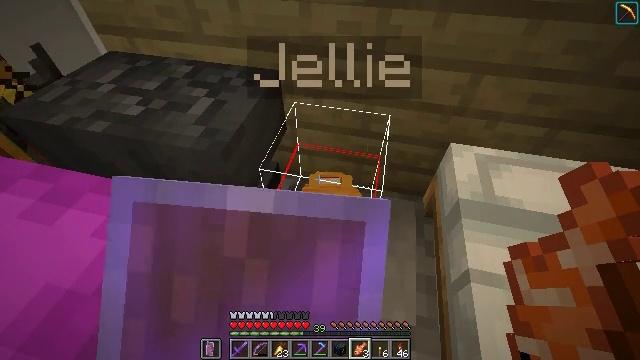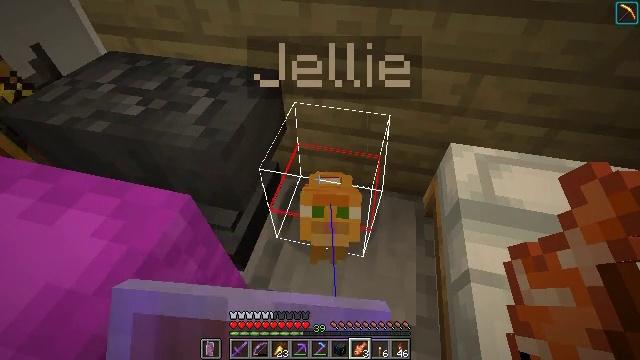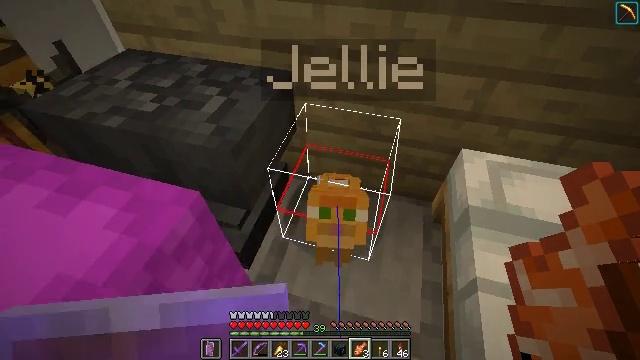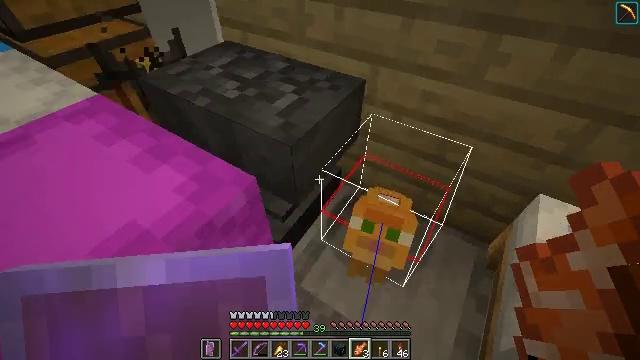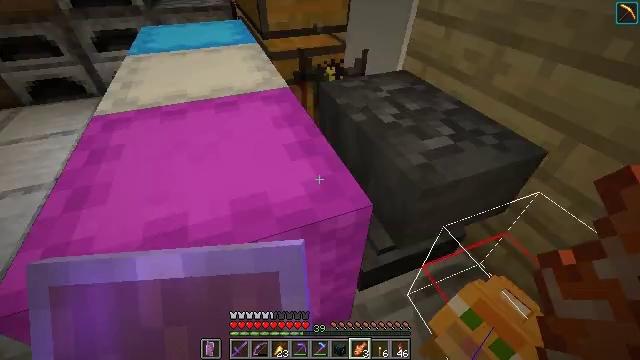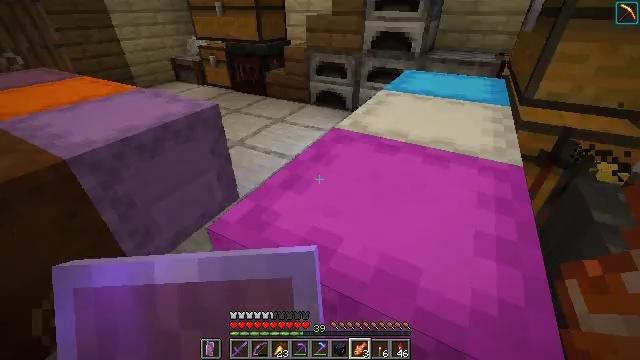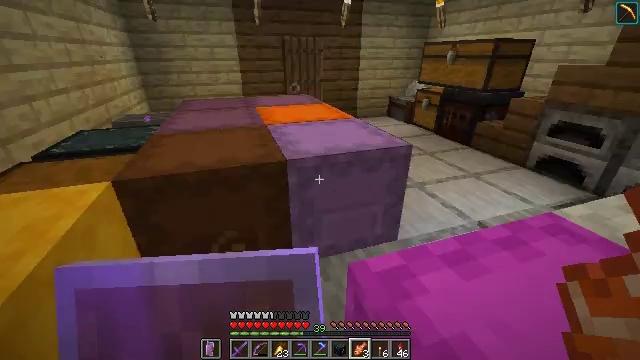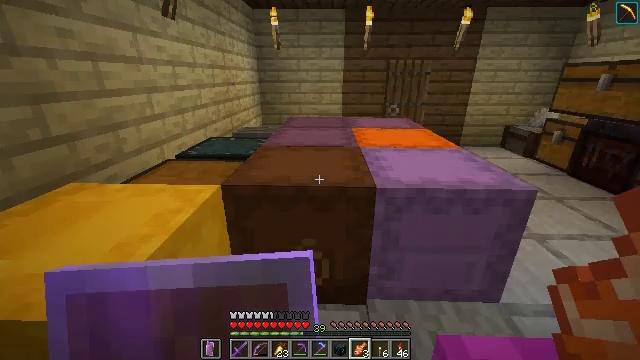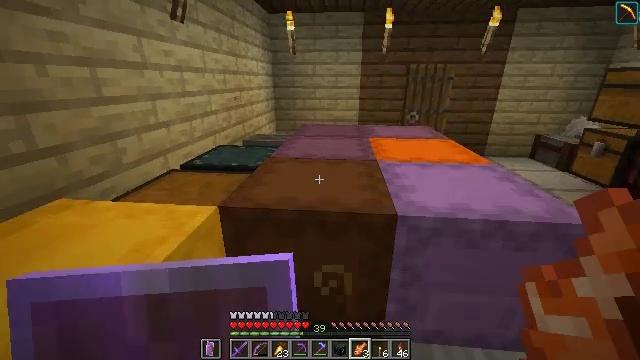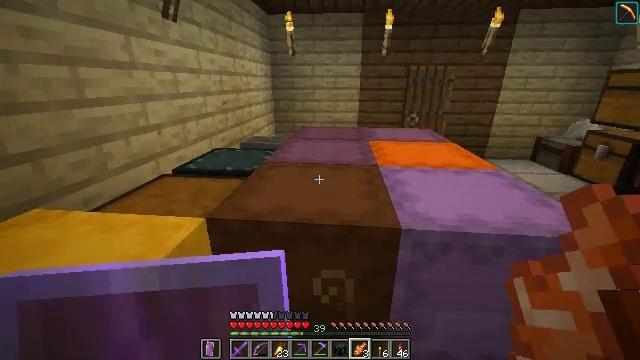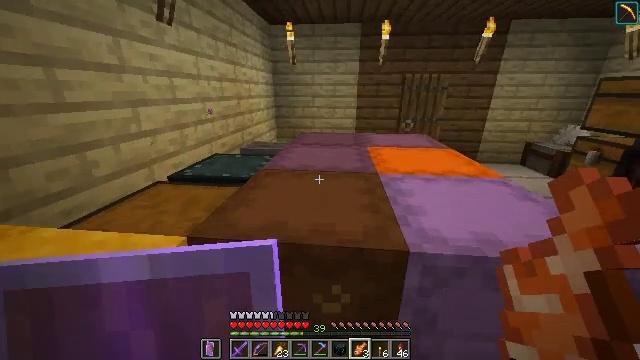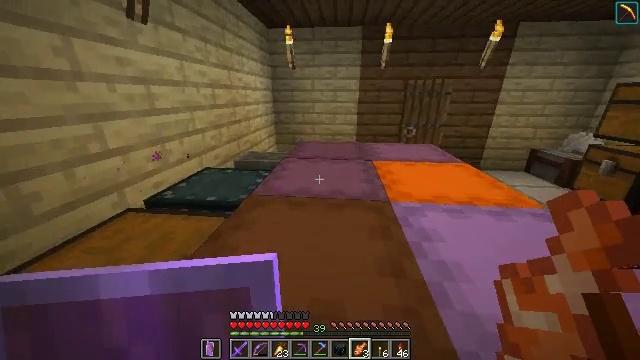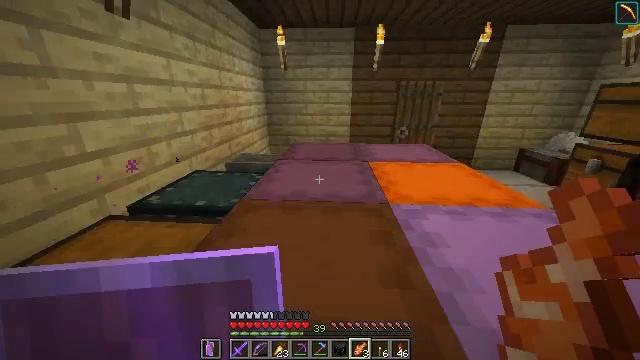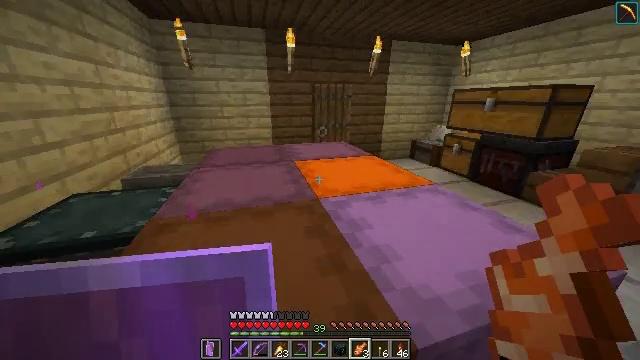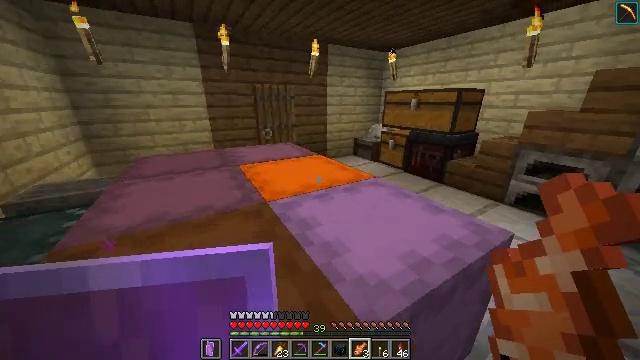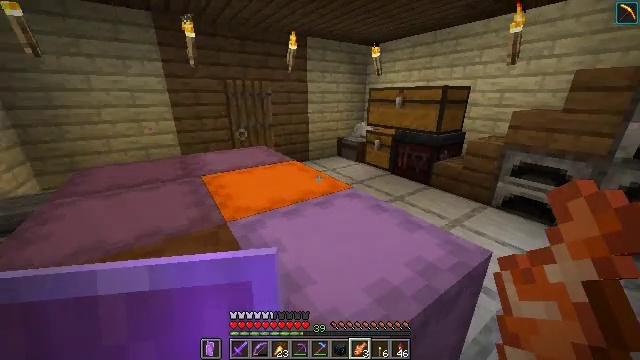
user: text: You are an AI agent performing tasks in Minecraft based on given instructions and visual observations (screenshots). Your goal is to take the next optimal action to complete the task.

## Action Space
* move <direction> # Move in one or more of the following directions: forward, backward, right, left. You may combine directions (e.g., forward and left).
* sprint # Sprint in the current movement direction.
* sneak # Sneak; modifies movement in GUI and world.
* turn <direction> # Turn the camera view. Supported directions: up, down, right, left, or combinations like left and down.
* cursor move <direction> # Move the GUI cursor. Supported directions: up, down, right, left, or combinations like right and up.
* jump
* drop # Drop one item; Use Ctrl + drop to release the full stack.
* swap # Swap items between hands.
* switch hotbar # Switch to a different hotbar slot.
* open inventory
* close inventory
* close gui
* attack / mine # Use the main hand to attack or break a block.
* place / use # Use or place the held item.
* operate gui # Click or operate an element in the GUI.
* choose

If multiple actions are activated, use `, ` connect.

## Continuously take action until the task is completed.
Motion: motion action
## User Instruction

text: Remove a tropical fish from the inventory.
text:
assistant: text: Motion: use / place
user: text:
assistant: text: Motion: turn left
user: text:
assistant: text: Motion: turn left and up
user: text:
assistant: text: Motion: move forward, turn left and up
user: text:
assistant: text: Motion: move forward, turn left and up
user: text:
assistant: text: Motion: move forward, turn left and up
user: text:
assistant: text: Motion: move forward, turn left and up
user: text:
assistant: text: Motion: move forward, sprint, turn left
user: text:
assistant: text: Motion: move forward, sprint
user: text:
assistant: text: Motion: move forward, sprint
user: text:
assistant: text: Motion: move forward, sprint
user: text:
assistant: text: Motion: move forward, sprint, turn right
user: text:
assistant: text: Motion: move forward, sprint, turn right
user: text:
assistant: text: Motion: move forward, sprint, turn right
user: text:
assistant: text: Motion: move forward and move right, sprint, turn right
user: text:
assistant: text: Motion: move forward and move right, sprint
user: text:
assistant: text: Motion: move forward and move right, sprint
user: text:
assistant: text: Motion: move forward and move right, sprint
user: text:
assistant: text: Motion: move forward and move right, sprint
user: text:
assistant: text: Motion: move forward and move right, sprint
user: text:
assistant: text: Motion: move forward, sprint
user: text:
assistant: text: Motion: move forward, sprint, turn left
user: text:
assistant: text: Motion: move forward, sprint, turn left
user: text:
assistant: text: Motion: move forward, sprint, turn left
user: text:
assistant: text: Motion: move forward, sprint, turn left
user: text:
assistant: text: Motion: move forward, sprint
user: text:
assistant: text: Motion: move forward, sprint
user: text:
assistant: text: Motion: move forward and move right, sprint, turn left
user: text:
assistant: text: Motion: move forward and move right, sprint, turn left
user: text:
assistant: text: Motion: move forward, sprint, turn left